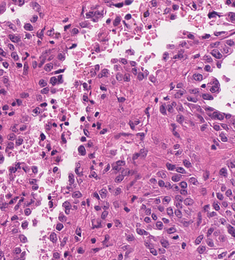
Tumor epithelial tissue: yes
Tumor-associated stroma tissue: yes
Normal tissue: no